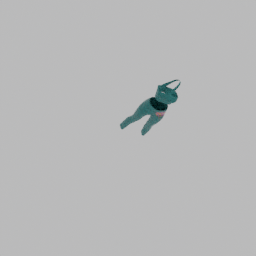
Label: people